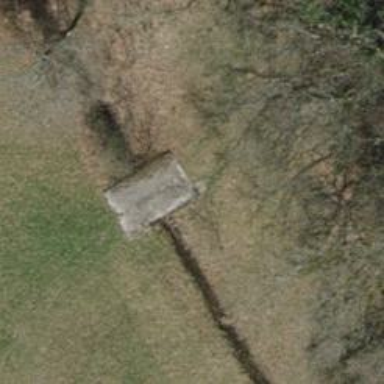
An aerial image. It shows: Culvert tunnel under ditch.